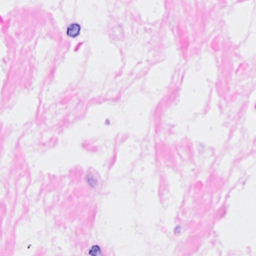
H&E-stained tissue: Breast